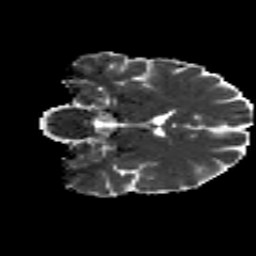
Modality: MD
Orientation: coronal
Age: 31
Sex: male
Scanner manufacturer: siemens
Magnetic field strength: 3 T
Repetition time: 8.8 s
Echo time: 0.085 s